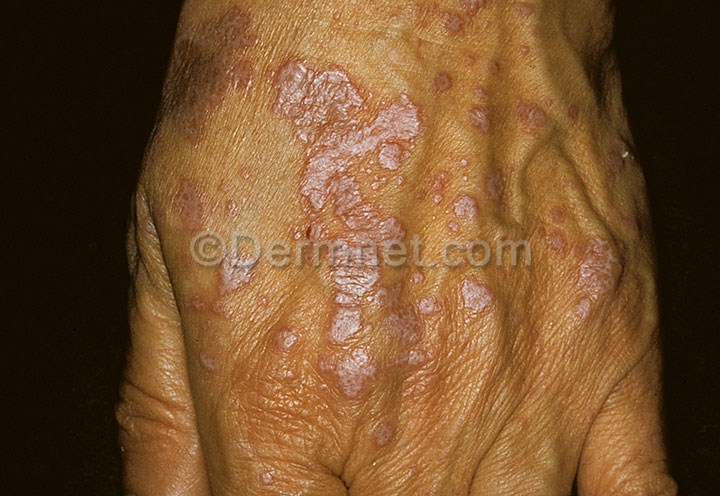
Disease: Nail Fungus and other Nail Disease